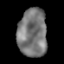
Tissue: lung
Cell type: Epithelial cells
Senescence score: 0.2403
Nuclear area (px): 1370
Mean DAPI intensity: 119.908